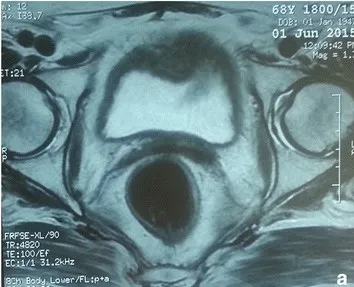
C Axial. And sagittal.
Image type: radiology (mri)